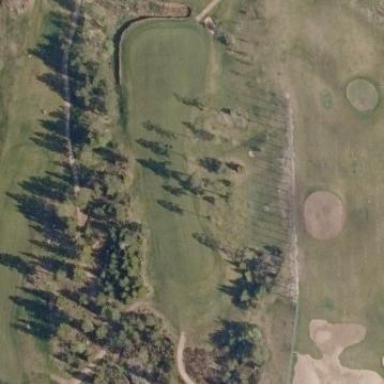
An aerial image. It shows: Grassy area designated as golf fairway.